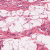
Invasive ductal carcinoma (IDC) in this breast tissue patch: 0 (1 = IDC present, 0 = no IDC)